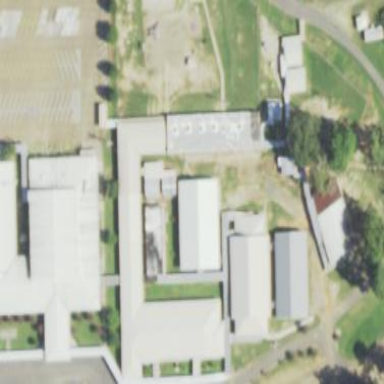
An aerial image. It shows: School building.